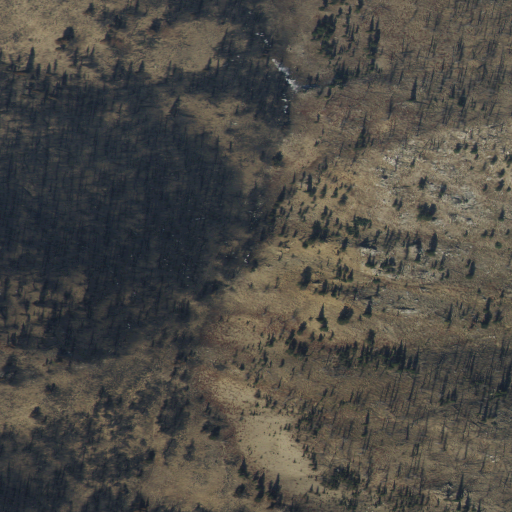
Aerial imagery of mountain in Idaho named Blue Bunch Mountain containing grassland, shrub, and evergreen forest